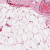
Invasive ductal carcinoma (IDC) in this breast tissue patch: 0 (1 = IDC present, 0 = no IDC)